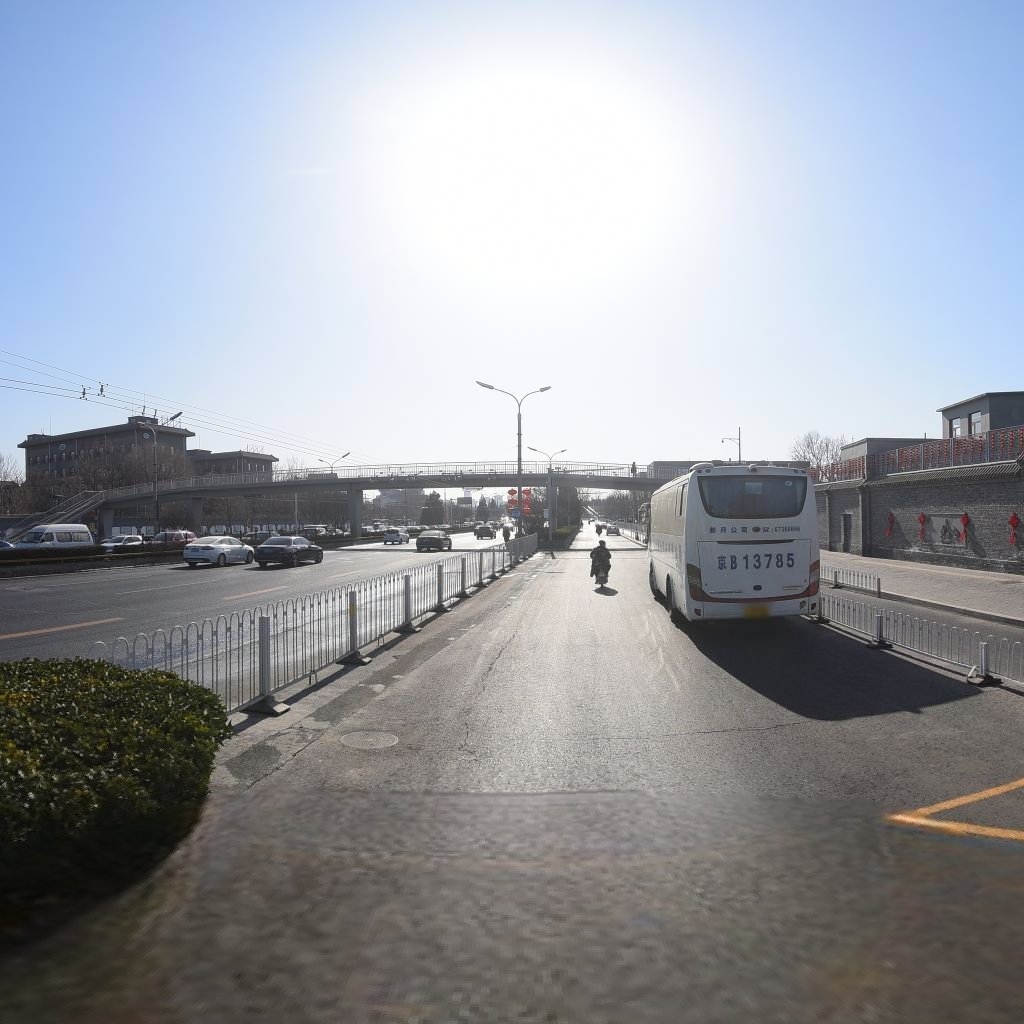
Region: Dongcheng
Road damage annotations: transverse crack, longitudinal crack, manhole cover, longitudinal crack